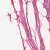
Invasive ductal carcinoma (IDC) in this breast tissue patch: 1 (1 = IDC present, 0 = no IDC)